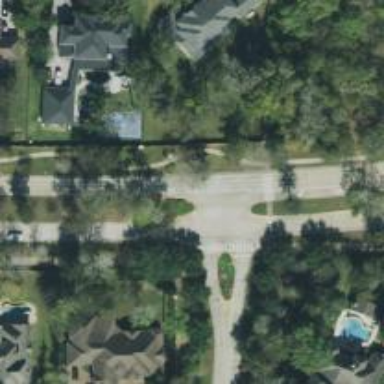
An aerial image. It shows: Residential road.